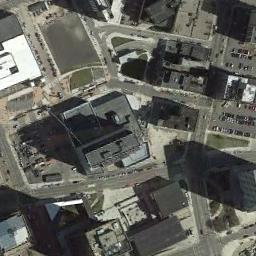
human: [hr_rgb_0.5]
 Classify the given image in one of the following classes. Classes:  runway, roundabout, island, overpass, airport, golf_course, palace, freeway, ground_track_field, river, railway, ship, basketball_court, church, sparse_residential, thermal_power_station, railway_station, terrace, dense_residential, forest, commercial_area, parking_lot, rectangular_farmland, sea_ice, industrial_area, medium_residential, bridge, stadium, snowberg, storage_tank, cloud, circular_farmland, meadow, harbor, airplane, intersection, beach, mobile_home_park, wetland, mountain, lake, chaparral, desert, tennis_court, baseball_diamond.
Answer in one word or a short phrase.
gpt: commercial_area